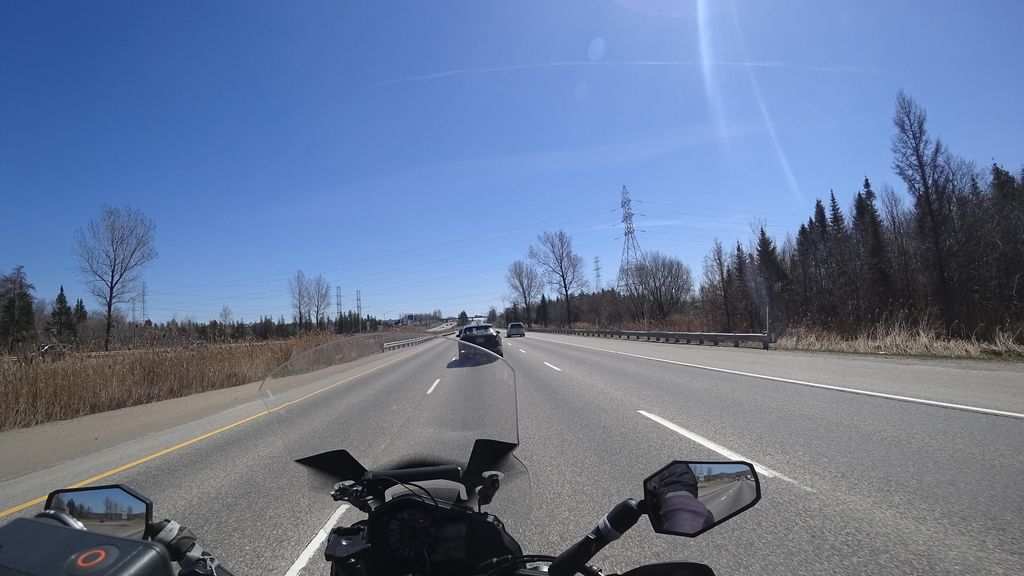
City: quebec_city